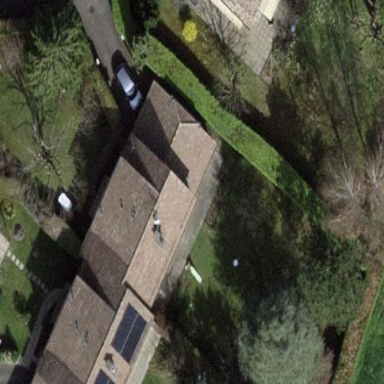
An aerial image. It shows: Garden enclosed by fence.